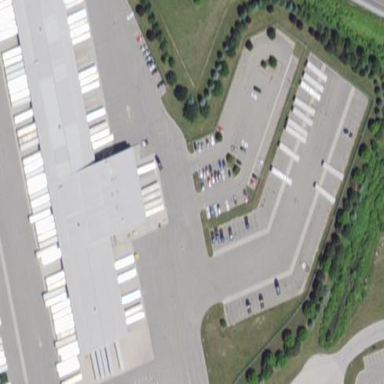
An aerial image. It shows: Parking area with surface.